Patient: sex M, age 71
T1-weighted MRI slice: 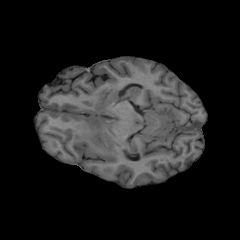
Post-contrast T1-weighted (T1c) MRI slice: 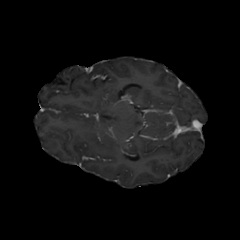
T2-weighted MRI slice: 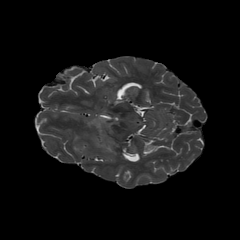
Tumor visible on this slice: yes
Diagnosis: Glioblastoma, IDH-wildtype
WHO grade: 4